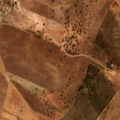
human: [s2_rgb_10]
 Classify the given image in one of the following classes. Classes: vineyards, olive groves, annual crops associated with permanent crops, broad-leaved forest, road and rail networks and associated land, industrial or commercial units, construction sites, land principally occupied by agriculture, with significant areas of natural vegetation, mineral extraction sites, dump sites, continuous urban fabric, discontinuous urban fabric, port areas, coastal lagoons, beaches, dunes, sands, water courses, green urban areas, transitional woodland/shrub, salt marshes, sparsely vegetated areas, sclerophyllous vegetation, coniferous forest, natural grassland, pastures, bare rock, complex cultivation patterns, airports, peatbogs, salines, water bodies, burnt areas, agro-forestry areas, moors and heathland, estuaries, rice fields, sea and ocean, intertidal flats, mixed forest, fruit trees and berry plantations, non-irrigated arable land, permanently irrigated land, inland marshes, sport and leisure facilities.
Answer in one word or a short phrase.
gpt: non-irrigated arable land, agro-forestry areas, transitional woodland/shrub